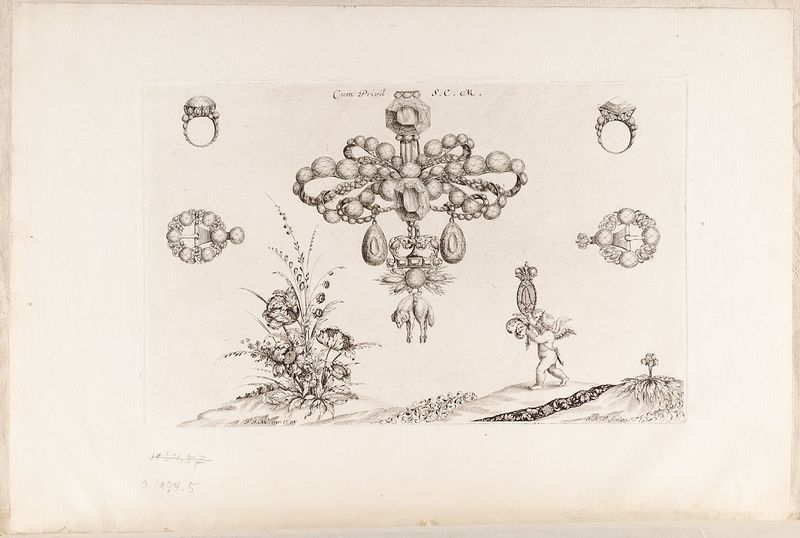
Titel: Anhänger, Gürtelschnallen und Ringe
Künstler: Friedrich Jakob Morisson
Standort: Hamburg
Institution: Museum für Kunst und Gewerbe Hamburg
Schlagwörter: blumen, schmuck, zeichnung, brosche, krone, papier, grafik, graphik, ornamente, ring, fotografie, photographie, spange, schnalle, lamm, ringe, druckgraphik, druckgrafik, stich, schwarzweiß, orden, gurt, putten, kupferstich, geschliffen, amoretten, paare, arabeske, baguette, widder, wasserzeichen, halbedelsteine, rankenwerk, rankenornament, vlies, juwelen, reproduktionen, druckerzeugnisse, rittertum, blüte, gürtel, adel und patriziat, ornamentstich, vorlageblätter, schwarzornament, goldenen